Question: I am trying to select for a particular information using xpath or css selector. But I keep on getting error messages. Can someone help with seeing what's wrong here?

This is part of my code
'''
output = driver.find_element_by_xpath("//td[@class_= 'sku']")
print(output)
'''
---
Using the modifications give below, I am obtaining this error message:
'''
Traceback (most recent call last):
File "sa.py", line 25, in <module>
output = driver.find_element_by_xpath("//td[@cl
File "C:\Python27\lib\site-packages\selenium\webd
return self.find_element(by=By.XPATH, value=xpa
File "C:\Python27\lib\site-packages\selenium\webd
{'using': by, 'value': value})['value']
File "C:\Python27\lib\site-packages\selenium\webd
self.error_handler.check_response(response)
File "C:\Python27\lib\site-packages\selenium\webd
raise exception_class(message, screen, stacktra
selenium.common.exceptions.NoSuchElementException:
td[@class='sku']/p"}' ; Stacktrace:
at FirefoxDriver.prototype.findElementInternal_
ver@googlecode.com/components/driver_component.js:9
at FirefoxDriver.prototype.findElement (file://
ecode.com/components/driver_component.js:9479)
at DelayedCommand.prototype.executeInternal_/h
er@googlecode.com/components/command_processor.js:1
at DelayedCommand.prototype.executeInternal_ (f
@googlecode.com/components/command_processor.js:114
at DelayedCommand.prototype.execute/< (file:///
code.com/components/command_processor.js:11402)
'''
---
This is the code that I have written:
'''
from selenium import webdriver
from selenium.common.exceptions import TimeoutException
from selenium.webdriver.support.ui import WebDriverWait
from selenium.webdriver.support import expected_conditions as EC
url = "http://www.sigmaaldrich.com/united-states.html"
#cas = "<PHONE>-5"
cas = "100-44-7"
driver = webdriver.Firefox()
driver.get(url)
inputElement = driver.find_element_by_name("Query")
inputElement.send_keys(cas)
inputElement.submit()
pricing_link = driver.find_element_by_css_selector("li.priceValue a")
pricing_link.click()
output = driver.find_element_by_xpath("//td[@class='sku']/p")
print(output)
driver.quit()
'''
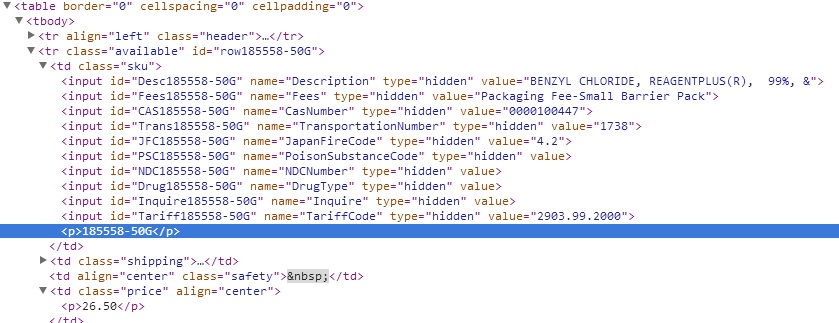
Answer: After the discussion with OP and alecxe, this is a timing issue, where you need to use <URL> to wait for table loading.
'''
# XPath to select <p> inside <td> with class name 'sku'
outputs_by_xpath = WebDriverWait(driver, 10).until(
lambda driver : driver.find_elements_by_xpath(".//td[@class='sku']/p")
)
# or CSS selector
outputs_by_css = WebDriverWait(driver, 10).until(
lambda driver : driver.find_elements_by_css_selector("td.sku > p")
)
for output in outputs_by_xpath:
print(output.text)
print("
")
for output in outputs_by_css:
print(output.text)
'''
Output:
'''
185558-50G
185558-250G
185558-1KG
185558-2KG
185558-50G
185558-250G
185558-1KG
185558-2KG
'''